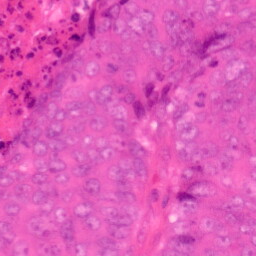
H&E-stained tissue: Colon